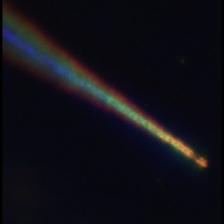
Taxon: Guinardia
Group: Diatoms